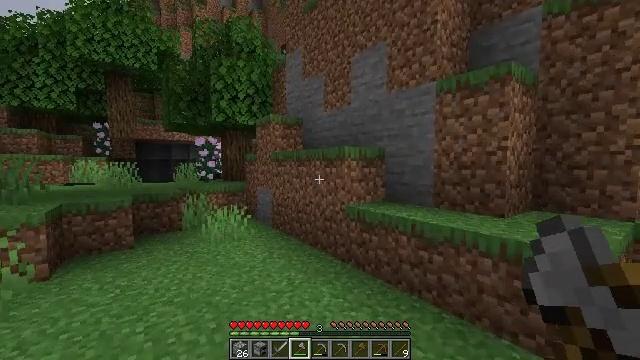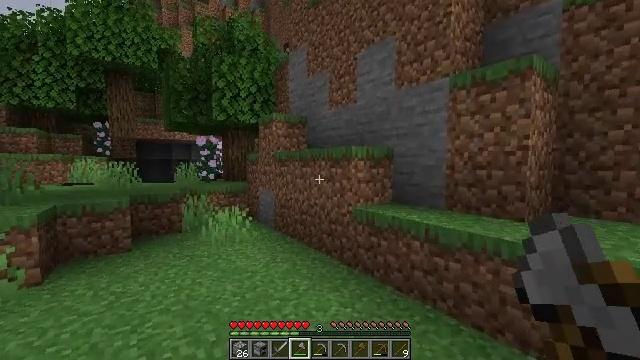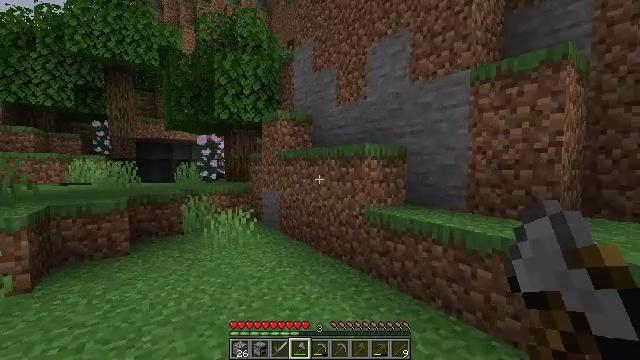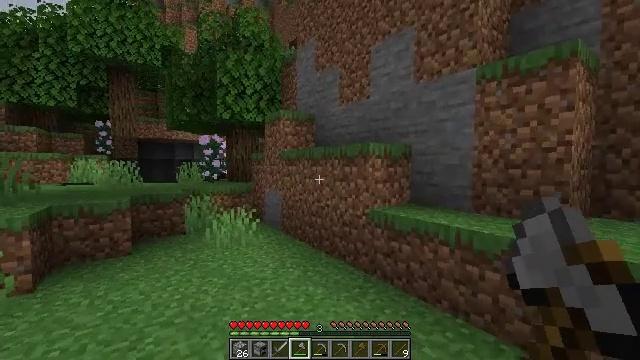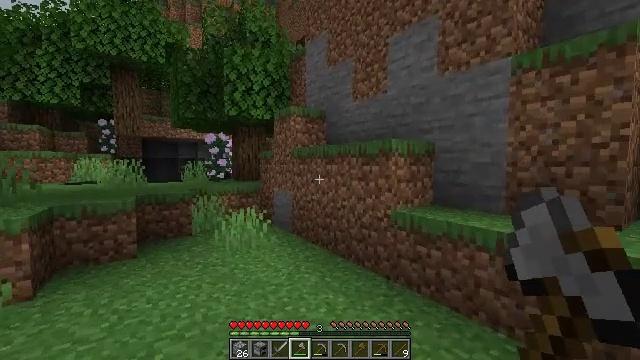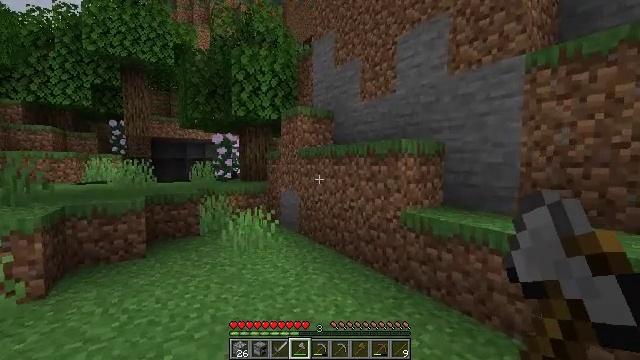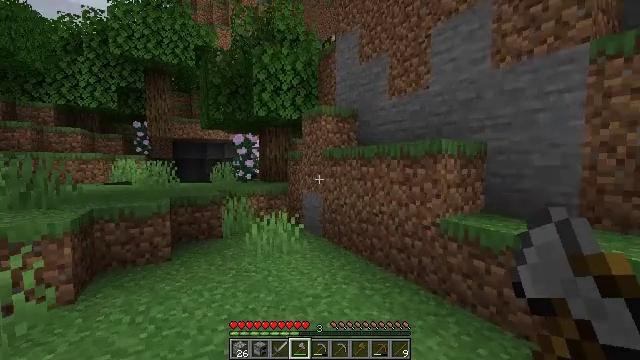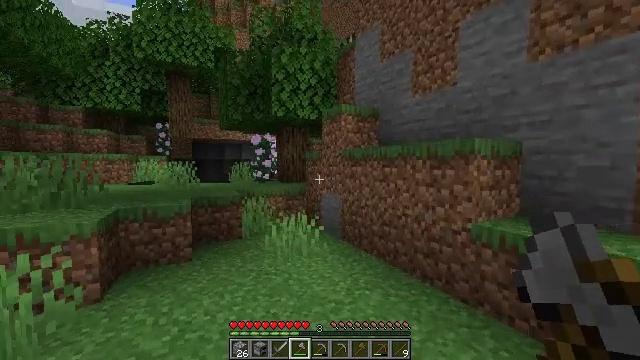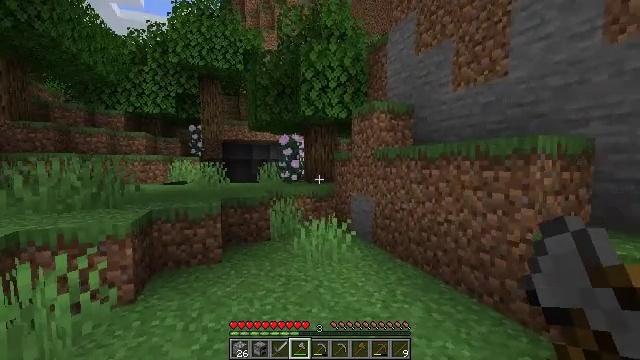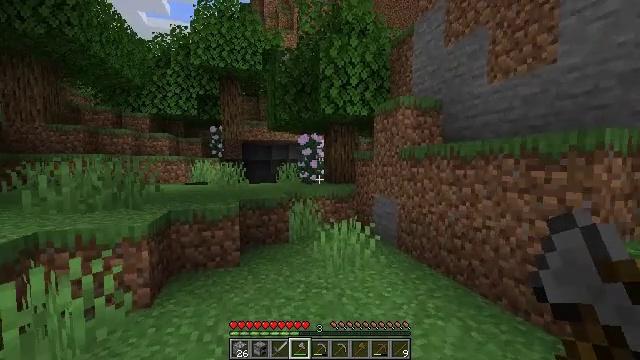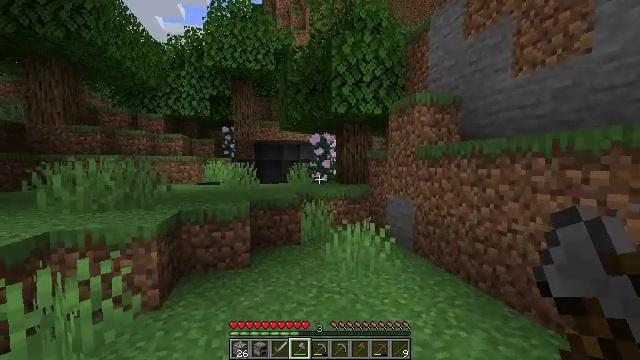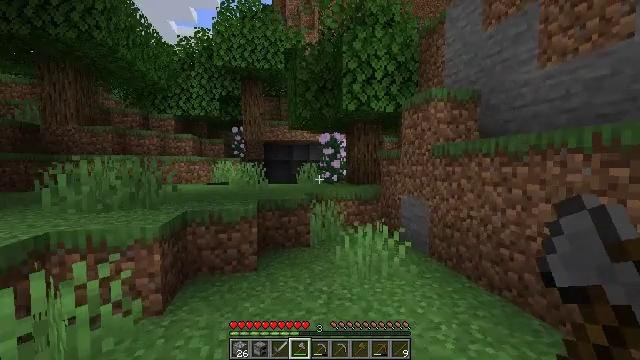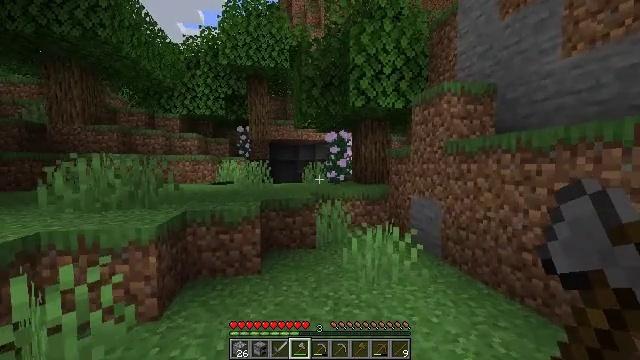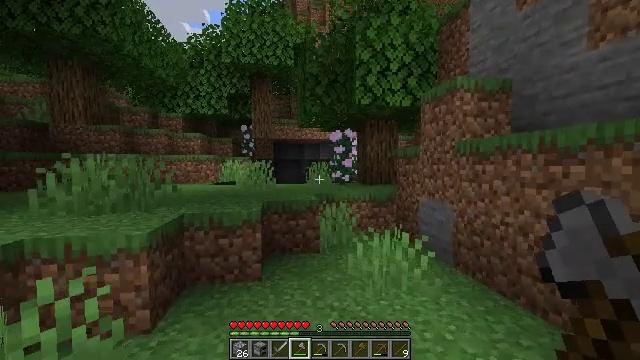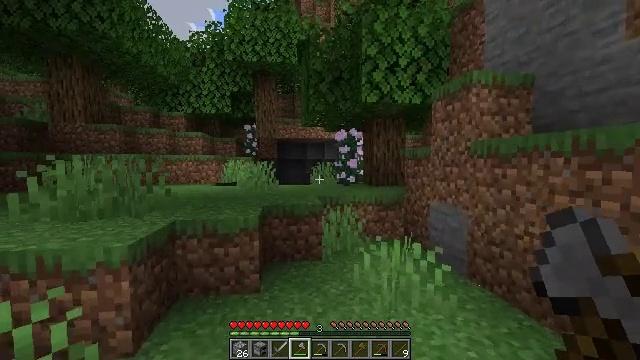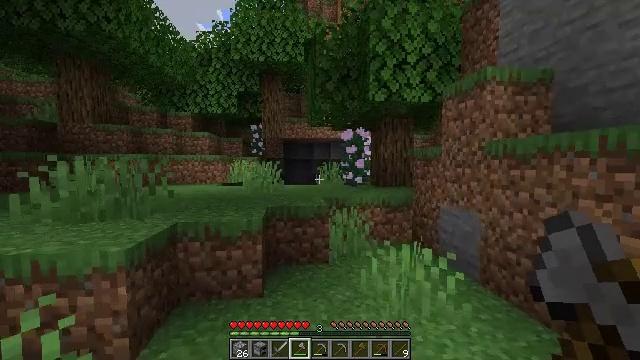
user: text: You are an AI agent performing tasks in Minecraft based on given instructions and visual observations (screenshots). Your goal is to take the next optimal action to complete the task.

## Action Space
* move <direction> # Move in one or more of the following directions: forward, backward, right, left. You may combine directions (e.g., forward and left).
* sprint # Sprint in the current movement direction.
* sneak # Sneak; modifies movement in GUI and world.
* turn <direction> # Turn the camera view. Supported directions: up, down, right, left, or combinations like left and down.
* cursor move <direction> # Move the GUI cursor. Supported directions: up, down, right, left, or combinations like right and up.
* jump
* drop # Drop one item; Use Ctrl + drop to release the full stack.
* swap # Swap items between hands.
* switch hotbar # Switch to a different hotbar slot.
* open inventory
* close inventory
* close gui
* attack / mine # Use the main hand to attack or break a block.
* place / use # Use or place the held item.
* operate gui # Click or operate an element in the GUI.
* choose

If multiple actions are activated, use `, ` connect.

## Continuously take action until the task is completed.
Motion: motion action
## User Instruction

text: Kill the salmon.
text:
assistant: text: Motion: move forward and move left
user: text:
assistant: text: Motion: move forward and move left
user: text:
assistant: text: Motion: move forward and move left
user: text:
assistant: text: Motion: move forward and move left
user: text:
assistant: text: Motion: move forward and move left, turn left
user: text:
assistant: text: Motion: move forward and move left, turn left
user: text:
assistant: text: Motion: move forward, turn left
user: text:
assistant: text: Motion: move forward, turn left
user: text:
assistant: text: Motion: move forward, turn left
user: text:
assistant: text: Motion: move forward, turn left
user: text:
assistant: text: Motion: move forward, turn left
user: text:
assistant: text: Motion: move forward, turn left
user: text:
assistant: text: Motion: move forward, turn left
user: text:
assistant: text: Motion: move forward, turn left
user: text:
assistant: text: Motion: move forward, turn left
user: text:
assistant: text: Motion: move forward, turn left
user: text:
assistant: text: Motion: move forward
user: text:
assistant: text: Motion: move forward
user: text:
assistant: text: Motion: move forward
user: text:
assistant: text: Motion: move forward and move left
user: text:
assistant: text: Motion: move forward and move left
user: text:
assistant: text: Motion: move forward and move left
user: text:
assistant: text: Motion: move forward and move left
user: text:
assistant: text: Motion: move forward and move left
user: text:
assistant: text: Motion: move forward and move left, jump
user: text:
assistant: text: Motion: move forward and move left, jump
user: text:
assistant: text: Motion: move forward and move left, jump
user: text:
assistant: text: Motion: move forward and move left
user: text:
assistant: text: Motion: move forward and move left
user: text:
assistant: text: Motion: move forward and move left